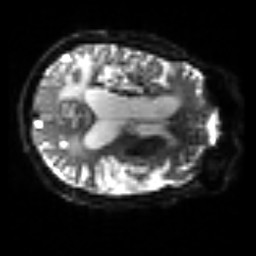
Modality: sbref
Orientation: axial
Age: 58
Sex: male
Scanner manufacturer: siemens
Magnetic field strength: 3 T
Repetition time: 3.2 s
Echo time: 0.081 s